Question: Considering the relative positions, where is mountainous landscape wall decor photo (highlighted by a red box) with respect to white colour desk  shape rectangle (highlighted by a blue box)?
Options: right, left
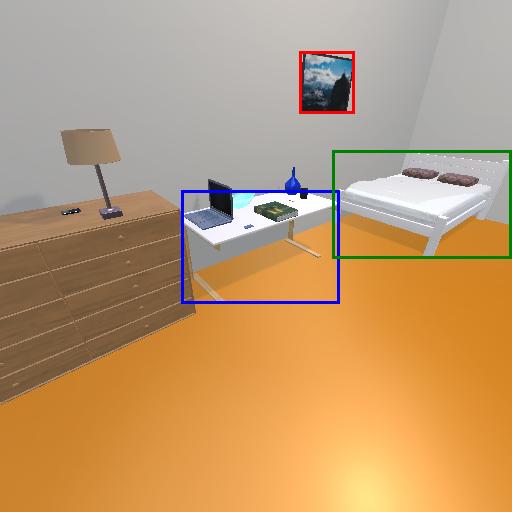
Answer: right